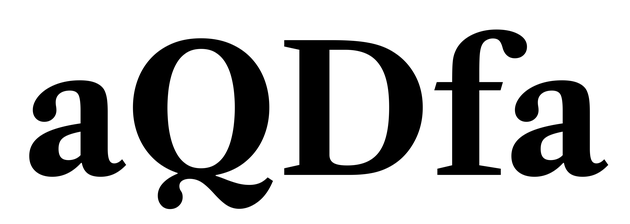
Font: LibreCaslonText_Bold